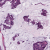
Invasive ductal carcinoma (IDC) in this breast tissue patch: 1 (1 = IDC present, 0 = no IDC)